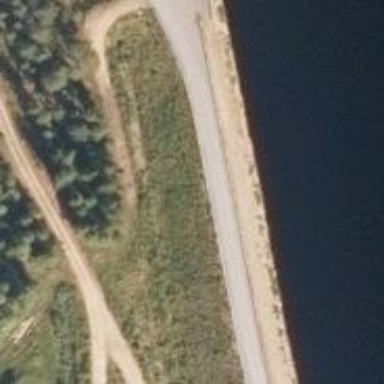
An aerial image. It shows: Tertiary road with asphalt surface and embankment.